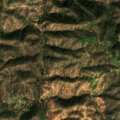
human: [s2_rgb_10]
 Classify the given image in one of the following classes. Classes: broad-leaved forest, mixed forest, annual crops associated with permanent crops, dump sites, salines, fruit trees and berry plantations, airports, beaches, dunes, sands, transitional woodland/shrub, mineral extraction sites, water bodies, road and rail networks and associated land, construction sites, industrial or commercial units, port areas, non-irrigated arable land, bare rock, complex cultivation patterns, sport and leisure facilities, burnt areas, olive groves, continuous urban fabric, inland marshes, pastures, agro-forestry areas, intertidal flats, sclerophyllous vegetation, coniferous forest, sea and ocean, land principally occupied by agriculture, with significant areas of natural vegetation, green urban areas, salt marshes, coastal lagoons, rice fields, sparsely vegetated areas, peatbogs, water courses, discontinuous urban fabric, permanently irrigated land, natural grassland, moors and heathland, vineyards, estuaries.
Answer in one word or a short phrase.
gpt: broad-leaved forest